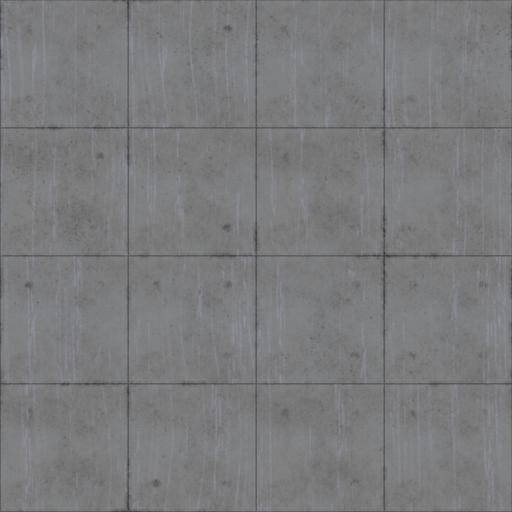
Tags: concrete flat pattern smooth tiled tiles